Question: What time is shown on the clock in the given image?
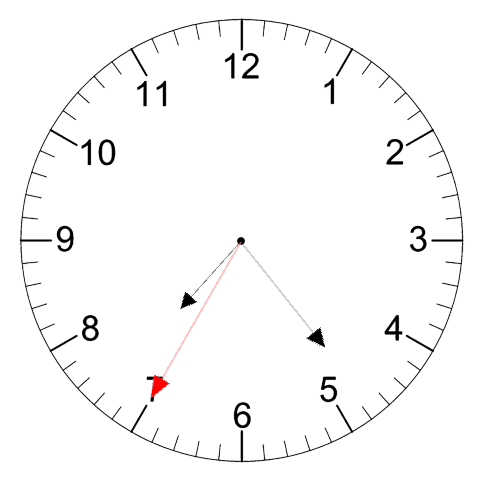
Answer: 07:23:35